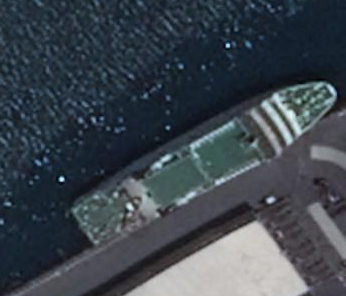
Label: Megayacht